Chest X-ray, PA view. Patient: 70 years old, sex M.
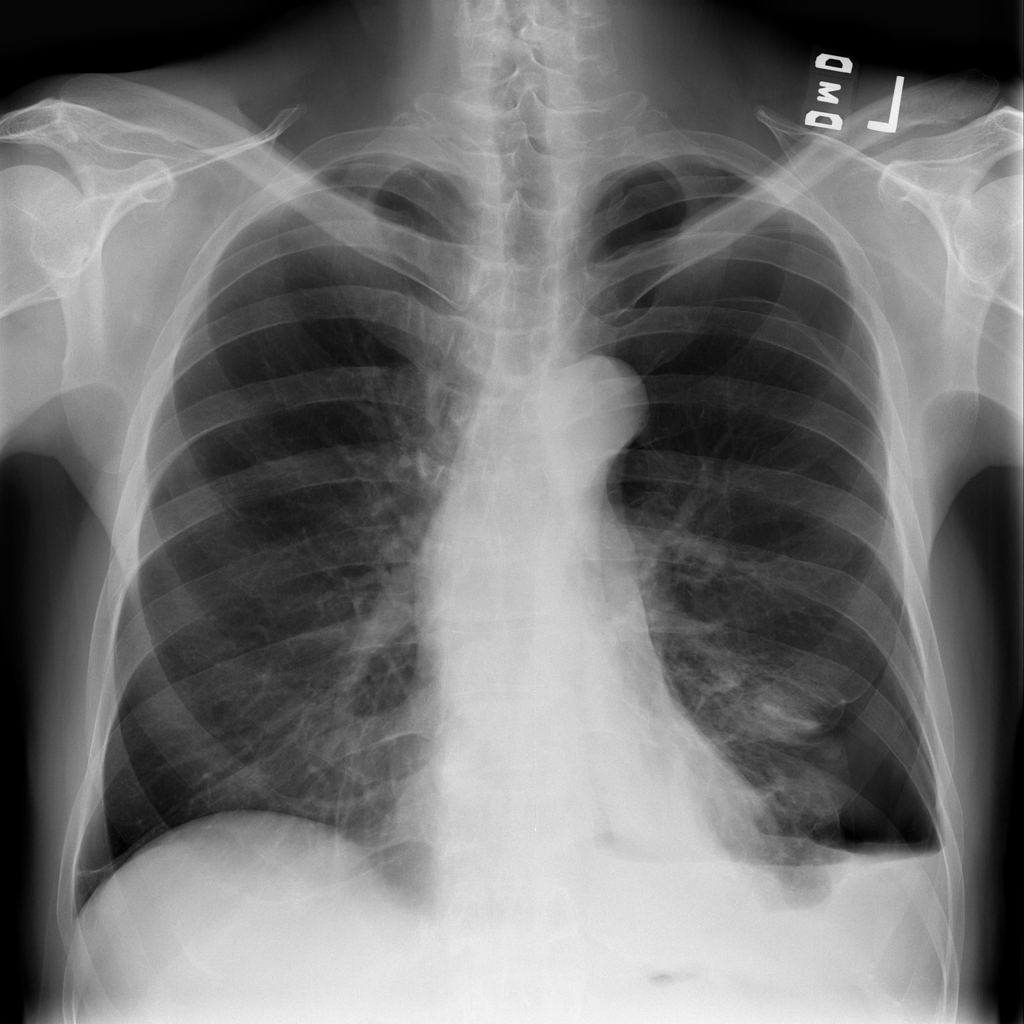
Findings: Pneumothorax